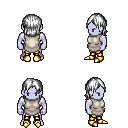
a pixel art fantasy rpg character, male body template, dark elf, purple skin, white tunic, gold greaves, white long bangs hairstyle, gold boots, four views (front, back, left, right), 2x2 character sprite sheet, small pixel art, hard edges, no anti-aliasing